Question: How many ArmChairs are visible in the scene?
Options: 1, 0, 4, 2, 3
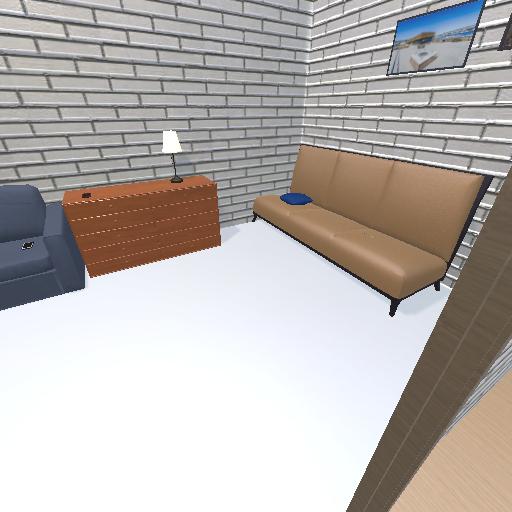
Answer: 1